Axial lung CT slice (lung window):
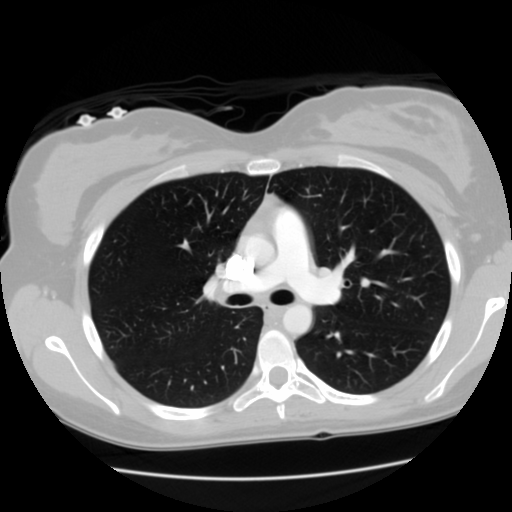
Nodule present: no